Question: I have this schemas (i did simplify it so i can easily post it here)

and this sql query, the variable/entry point would be the 'in (1,2,3)'
'''
SELECT c1.ChildId1
, c1.Info1
, m1.Info
, l1.Description1
, l2.Description2
, l2.Description3
from dbo.ChildTable1 c1
inner join dbo.MasterTable m1
on m1.MasterId = c1.MasterId
inner join dbo.LookupTable1 l1
on c1.LookupId1 = l1.LookupId1
inner join dbo.ChildTable2 c2
on m1.MasterId = c2.MasterId
inner join dbo.LookupTable2 l2
on c2.LookupId2 = l2.LookupId2
where c1.ChildId1 in (select max(c.ChildId1)
from dbo.ChildTable1 c
where c.ExtraId in (1,2,3)
group by c.MasterId)
AND
c2.ChildId2 in (select max(c.ChildId2)
from dbo.ChildTable2 c
where c.MasterId = m1.MasterId
group by c.MasterId)
'''
i managed to write this linq to entity query, it does return the same result so far
'''
var value = (new int?[] { 1, 2, 3 });
var query = (from c1 in db.ChildTable1
where db.ChildTable1.Where(x => value.Contains(x.ExtraId)).GroupBy(x => x.MasterId).Select(x => x.Max(y => y.ChildId1)).Contains(c1.ChildId1)
select new
{
c1.ChildId1,
c1.Info1,
c1.MasterTable.Info,
c1.LookupTable1.Description1,
db.LookupTable2.Where(x => x.LookupId2 == c1.MasterTable.ChildTable2.OrderByDescending(y=>y.ChildId2).FirstOrDefault().LookupId2).FirstOrDefault().Description2,
db.LookupTable2.Where(x => x.LookupId2 == c1.MasterTable.ChildTable2.OrderByDescending(y=>y.ChildId2).FirstOrDefault().LookupId2).FirstOrDefault().Description3
}).ToList();
'''
and it generate this sql query
'''
SELECT
[Filter3].[ChildId1] AS [ChildId1],
[Filter3].[Info1] AS [Info1],
[Filter3].[Info] AS [Info],
[Filter3].[Description1] AS [Description1],
[Limit2].[Description2] AS [Description2],
[Limit4].[Description3] AS [Description3]
FROM (SELECT [Extent1].[ChildId1] AS [ChildId1], [Extent1].[MasterId] AS [MasterId1], [Extent1].[Info1] AS [Info1], [Extent2].[Info] AS [Info], [Extent3].[Description1] AS [Description1]
FROM [dbo].[ChildTable1] AS [Extent1]
INNER JOIN [dbo].[MasterTable] AS [Extent2] ON [Extent1].[MasterId] = [Extent2].[MasterId]
INNER JOIN [dbo].[LookupTable1] AS [Extent3] ON [Extent1].[LookupId1] = [Extent3].[LookupId1]
WHERE EXISTS (SELECT
1 AS [C1]
FROM ( SELECT
[Extent4].[MasterId] AS [K1],
MAX([Extent4].[ChildId1]) AS [A1]
FROM [dbo].[ChildTable1] AS [Extent4]
WHERE [Extent4].[ExtraId] IN (1, 2, 3)
GROUP BY [Extent4].[MasterId]
) AS [GroupBy1]
WHERE [GroupBy1].[A1] = [Extent1].[ChildId1]
) ) AS [Filter3]
OUTER APPLY (SELECT TOP (1)
[Extent5].[Description2] AS [Description2]
FROM [dbo].[LookupTable2] AS [Extent5]
INNER JOIN (SELECT TOP (1) [Project2].[LookupId2] AS [LookupId2]
FROM ( SELECT
[Extent6].[ChildId2] AS [ChildId2],
[Extent6].[LookupId2] AS [LookupId2]
FROM [dbo].[ChildTable2] AS [Extent6]
WHERE [Filter3].[MasterId1] = [Extent6].[MasterId]
) AS [Project2]
ORDER BY [Project2].[ChildId2] DESC ) AS [Limit1] ON [Extent5].[LookupId2] = [Limit1].[LookupId2] ) AS [Limit2]
OUTER APPLY (SELECT TOP (1)
[Extent7].[Description3] AS [Description3]
FROM [dbo].[LookupTable2] AS [Extent7]
INNER JOIN (SELECT TOP (1) [Project4].[LookupId2] AS [LookupId2]
FROM ( SELECT
[Extent8].[ChildId2] AS [ChildId2],
[Extent8].[LookupId2] AS [LookupId2]
FROM [dbo].[ChildTable2] AS [Extent8]
WHERE [Filter3].[MasterId1] = [Extent8].[MasterId]
) AS [Project4]
ORDER BY [Project4].[ChildId2] DESC ) AS [Limit3] ON [Extent7].[LookupId2] = [Limit3].[LookupId2] ) AS [Limit4]
'''
my question is simple, how could i optimize this linq query?
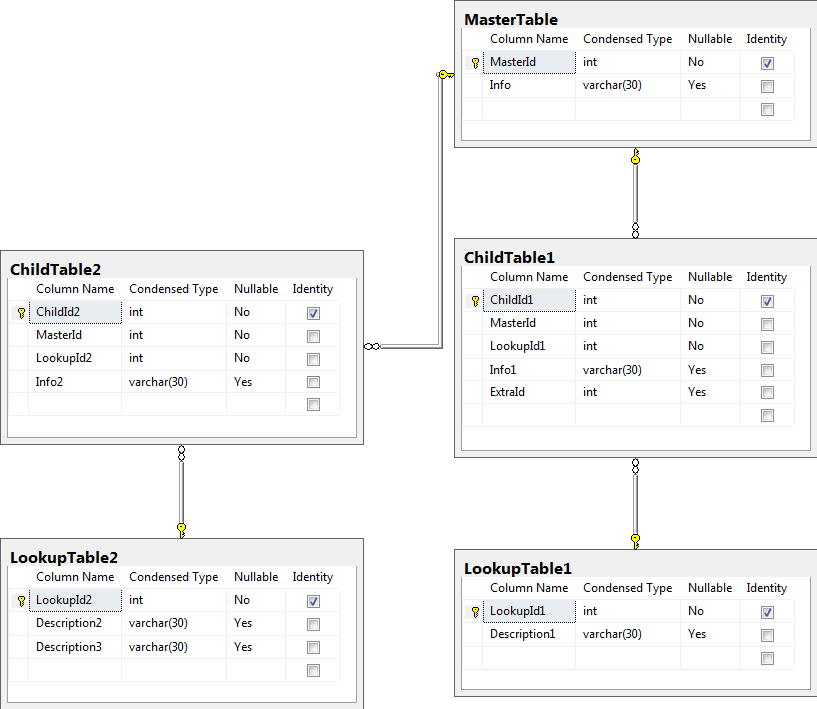
Answer: I think I found how
'''
var query = (from c1 in db.ChildTable1
join c2 in db.ChildTable2 on c1.MasterId equals c2.MasterId
let t1 = db.ChildTable1.Where(x => x.MasterId == c2.MasterId).GroupBy(x => x.MasterId).Select(x => x.Max(y => y.ChildId1))
let t2 = db.ChildTable2.Where(x => x.MasterId == c2.MasterId).GroupBy(x => x.MasterId).Select(x => x.Max(y => y.ChildId2))
where value.Contains(c1.ExtraId) && t1.Contains(c1.ChildId1) && t2.Contains(c2.ChildId2)
select new
{
c1.ChildId1,
c1.MasterTable.Info,
c1.Info1,
c2.Info2,
c1.LookupTable1.Description1,
c2.LookupTable2.Description2,
c2.LookupTable2.Description3
}).ToList();
'''
which does (pretty similar to the original sql query)
'''
SELECT
[Extent1].[ChildId1] AS [ChildId1],
[Extent3].[Info] AS [Info],
[Extent1].[Info1] AS [Info1],
[Extent2].[Info2] AS [Info2],
[Extent4].[Description1] AS [Description1],
[Extent5].[Description2] AS [Description2],
[Extent5].[Description3] AS [Description3]
FROM [dbo].[ChildTable1] AS [Extent1]
INNER JOIN [dbo].[ChildTable2] AS [Extent2] ON [Extent1].[MasterId] = [Extent2].[MasterId]
INNER JOIN [dbo].[MasterTable] AS [Extent3] ON [Extent1].[MasterId] = [Extent3].[MasterId]
INNER JOIN [dbo].[LookupTable1] AS [Extent4] ON [Extent1].[LookupId1] = [Extent4].[LookupId1]
INNER JOIN [dbo].[LookupTable2] AS [Extent5] ON [Extent2].[LookupId2] = [Extent5].[LookupId2]
WHERE ([Extent1].[ExtraId] IN (1, 2, 3)) AND ( EXISTS (SELECT
1 AS [C1]
FROM ( SELECT
[Extent6].[MasterId] AS [K1],
MAX([Extent6].[ChildId1]) AS [A1]
FROM [dbo].[ChildTable1] AS [Extent6]
WHERE [Extent6].[MasterId] = [Extent2].[MasterId]
GROUP BY [Extent6].[MasterId]
) AS [GroupBy1]
WHERE [GroupBy1].[A1] = [Extent1].[ChildId1]
)) AND ( EXISTS (SELECT
1 AS [C1]
FROM ( SELECT
[Extent7].[MasterId] AS [K1],
MAX([Extent7].[ChildId2]) AS [A1]
FROM [dbo].[ChildTable2] AS [Extent7]
WHERE [Extent7].[MasterId] = [Extent2].[MasterId]
GROUP BY [Extent7].[MasterId]
) AS [GroupBy2]
WHERE [GroupBy2].[A1] = [Extent2].[ChildId2]
))
'''